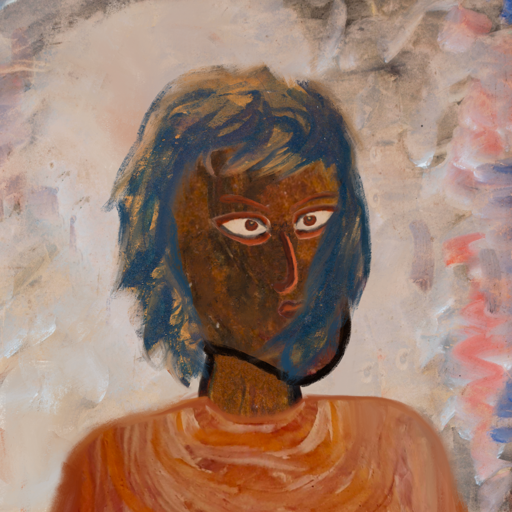
Background: Roy_Bahadur, Head And Neck Side: Mosgoul, Face Side: Roy_Bahadur, Bust: Pious_Lady, Hair Side: In_The_Sun, Head Accessory: Blank, Second Necklace: Blank, Necklace: Blank, Baby: Blank